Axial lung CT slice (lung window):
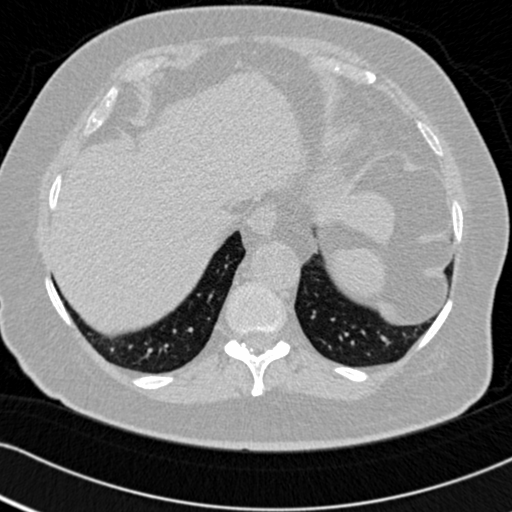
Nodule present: no